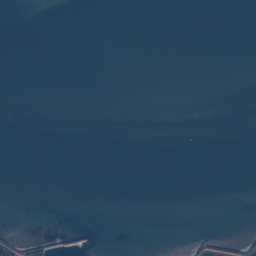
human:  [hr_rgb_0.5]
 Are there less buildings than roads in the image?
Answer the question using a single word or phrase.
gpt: yes

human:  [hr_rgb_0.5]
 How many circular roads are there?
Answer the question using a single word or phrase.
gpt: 0

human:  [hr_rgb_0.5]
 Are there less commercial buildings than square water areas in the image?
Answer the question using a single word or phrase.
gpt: no

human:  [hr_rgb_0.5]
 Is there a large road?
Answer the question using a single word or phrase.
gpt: no

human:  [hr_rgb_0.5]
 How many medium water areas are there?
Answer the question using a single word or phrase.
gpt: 0

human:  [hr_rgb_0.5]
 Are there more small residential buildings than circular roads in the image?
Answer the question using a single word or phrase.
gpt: yes

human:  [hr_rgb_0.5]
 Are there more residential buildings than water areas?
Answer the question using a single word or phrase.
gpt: yes

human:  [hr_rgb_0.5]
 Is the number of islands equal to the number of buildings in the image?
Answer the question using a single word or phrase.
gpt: no

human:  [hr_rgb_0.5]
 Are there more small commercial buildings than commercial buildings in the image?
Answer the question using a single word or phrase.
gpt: no

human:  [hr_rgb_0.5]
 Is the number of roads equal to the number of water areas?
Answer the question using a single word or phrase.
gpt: no

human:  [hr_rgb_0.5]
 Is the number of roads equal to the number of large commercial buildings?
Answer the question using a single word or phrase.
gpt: no

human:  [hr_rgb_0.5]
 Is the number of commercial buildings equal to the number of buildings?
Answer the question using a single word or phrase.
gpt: no

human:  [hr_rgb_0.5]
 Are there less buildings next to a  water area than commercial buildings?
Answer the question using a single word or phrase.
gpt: no

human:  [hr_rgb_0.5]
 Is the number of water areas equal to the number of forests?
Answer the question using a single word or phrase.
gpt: no

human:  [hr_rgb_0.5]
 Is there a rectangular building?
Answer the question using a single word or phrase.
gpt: yes

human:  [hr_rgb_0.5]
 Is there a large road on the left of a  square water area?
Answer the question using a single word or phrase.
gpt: no

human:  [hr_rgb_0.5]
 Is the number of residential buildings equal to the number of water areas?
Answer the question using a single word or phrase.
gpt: no

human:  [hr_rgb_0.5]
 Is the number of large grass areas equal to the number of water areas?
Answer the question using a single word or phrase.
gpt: no

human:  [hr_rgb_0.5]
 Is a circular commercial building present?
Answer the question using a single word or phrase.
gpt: no

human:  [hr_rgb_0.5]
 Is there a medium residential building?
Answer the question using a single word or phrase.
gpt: no

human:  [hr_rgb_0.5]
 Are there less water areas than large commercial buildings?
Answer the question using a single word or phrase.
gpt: no

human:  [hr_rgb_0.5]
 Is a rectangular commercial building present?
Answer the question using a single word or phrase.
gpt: no

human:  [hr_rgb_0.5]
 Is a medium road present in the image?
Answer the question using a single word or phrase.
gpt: no

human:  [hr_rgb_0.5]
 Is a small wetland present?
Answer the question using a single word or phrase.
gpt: no

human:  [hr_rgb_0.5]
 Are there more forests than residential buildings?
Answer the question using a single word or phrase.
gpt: no

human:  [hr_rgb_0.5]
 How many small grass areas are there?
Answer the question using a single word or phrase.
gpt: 2

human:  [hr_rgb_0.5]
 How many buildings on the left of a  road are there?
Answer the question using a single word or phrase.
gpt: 17

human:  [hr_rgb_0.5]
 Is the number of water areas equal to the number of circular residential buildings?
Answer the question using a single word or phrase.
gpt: no

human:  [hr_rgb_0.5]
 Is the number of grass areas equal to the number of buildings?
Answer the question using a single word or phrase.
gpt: no

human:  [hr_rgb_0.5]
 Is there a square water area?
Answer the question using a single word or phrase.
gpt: no

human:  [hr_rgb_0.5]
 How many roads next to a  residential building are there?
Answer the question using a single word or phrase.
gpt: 13

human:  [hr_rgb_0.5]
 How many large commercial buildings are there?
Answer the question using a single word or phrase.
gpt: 0

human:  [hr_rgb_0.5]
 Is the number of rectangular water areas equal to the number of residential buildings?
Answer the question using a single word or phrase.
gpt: no

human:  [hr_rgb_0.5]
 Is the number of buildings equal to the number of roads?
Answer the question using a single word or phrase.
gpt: no

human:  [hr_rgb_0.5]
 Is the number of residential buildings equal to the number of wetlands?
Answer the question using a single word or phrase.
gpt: no

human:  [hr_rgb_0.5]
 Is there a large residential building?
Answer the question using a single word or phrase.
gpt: no